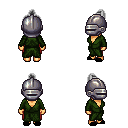
a pixel art fantasy rpg character, female body template, human, tanned skin, green robe, red pants, gray short topknot hairstyle, metal helm, black slippers, four views (front, back, left, right), 2x2 character sprite sheet, small pixel art, hard edges, no anti-aliasing